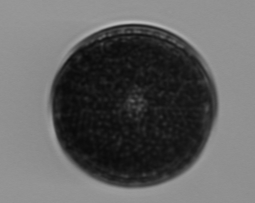
Label: Coscinodiscus